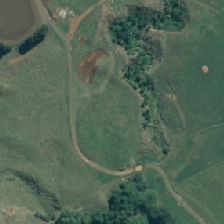
Land cover: low_producing_grassland